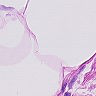
Metastatic tissue present: no